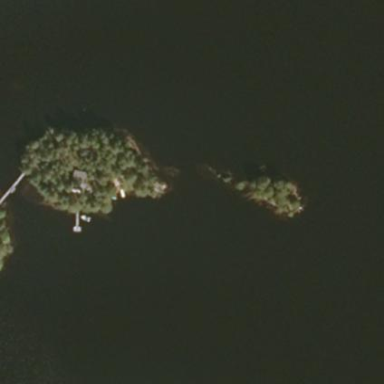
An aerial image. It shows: Island.